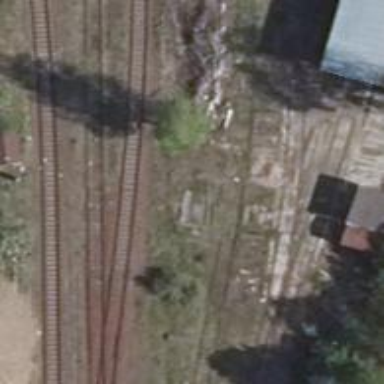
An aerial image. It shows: Abandoned railway.